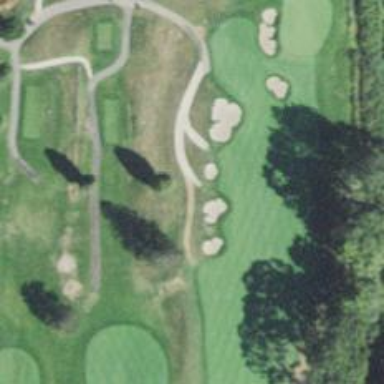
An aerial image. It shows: Pathway for golfing.